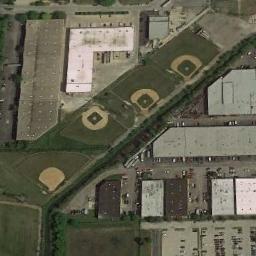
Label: baseball_diamond